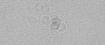
Label: camera_spot